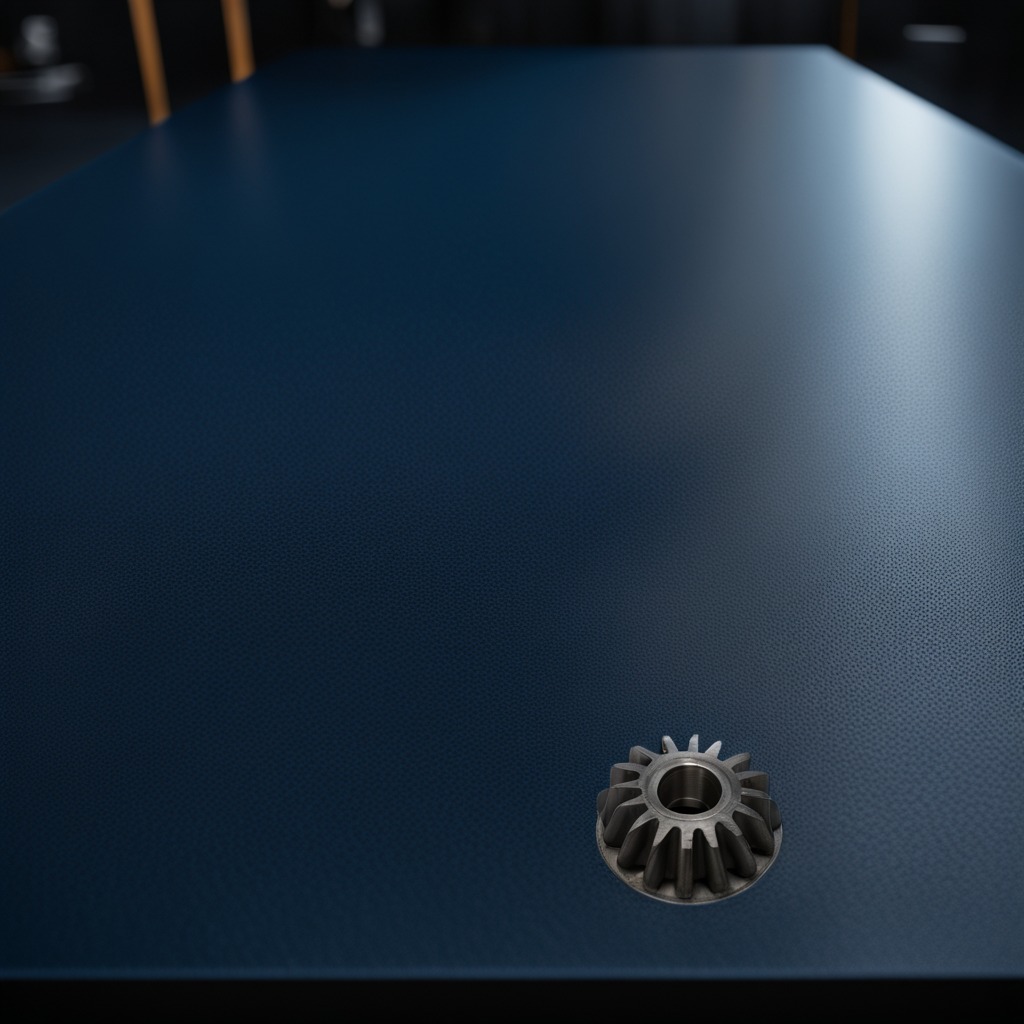
A steel gear with teeth is lying on the granite tabletop.